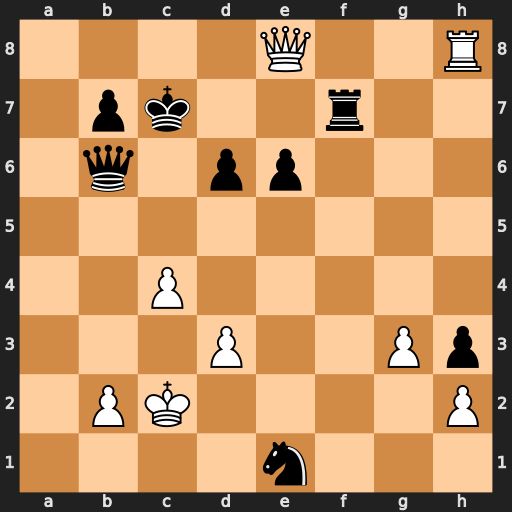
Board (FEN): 4Q2R/1pk2r2/1q1pp3/8/2P5/3P2Pp/1PK4P/4n3
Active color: w
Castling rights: -
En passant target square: -
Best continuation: Kb1 Qg1 Qxf7+